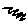
Label: zigzag